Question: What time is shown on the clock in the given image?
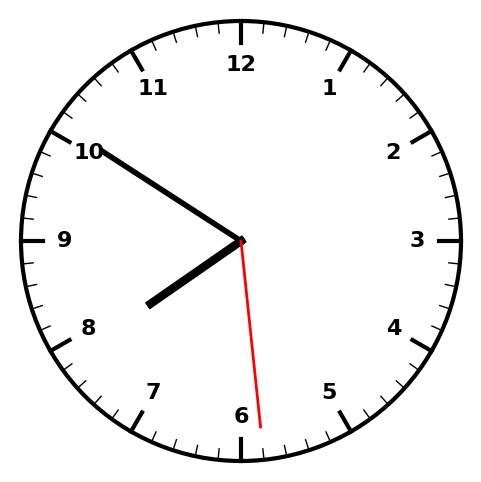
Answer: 07:50:29